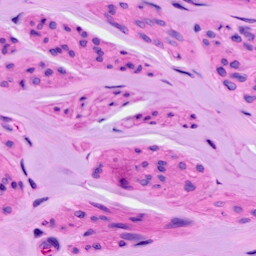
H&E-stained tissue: Ovarian